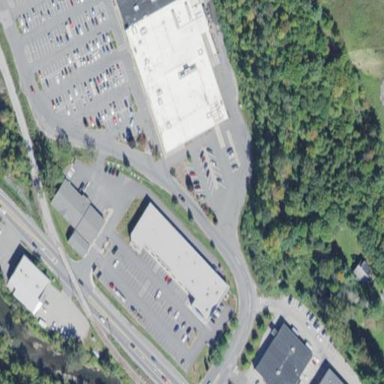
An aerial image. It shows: Supermarket building.